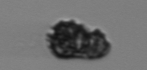
Label: Syracosphaera_pulchra